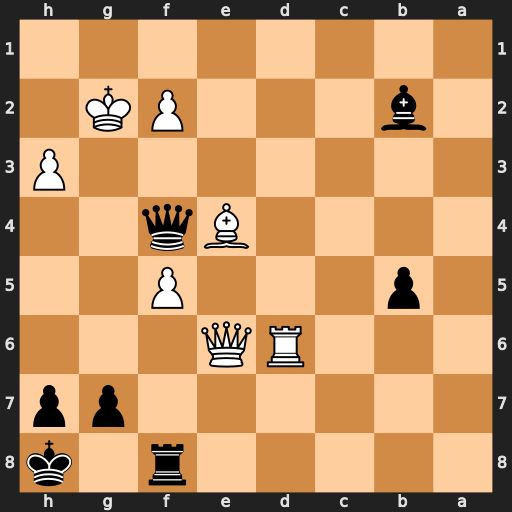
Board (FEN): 5r1k/6pp/3RQ3/1p3P2/4Bq2/7P/1b3PK1/8
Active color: b
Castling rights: -
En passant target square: -
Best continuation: Be5 Rd5 Qxe4+